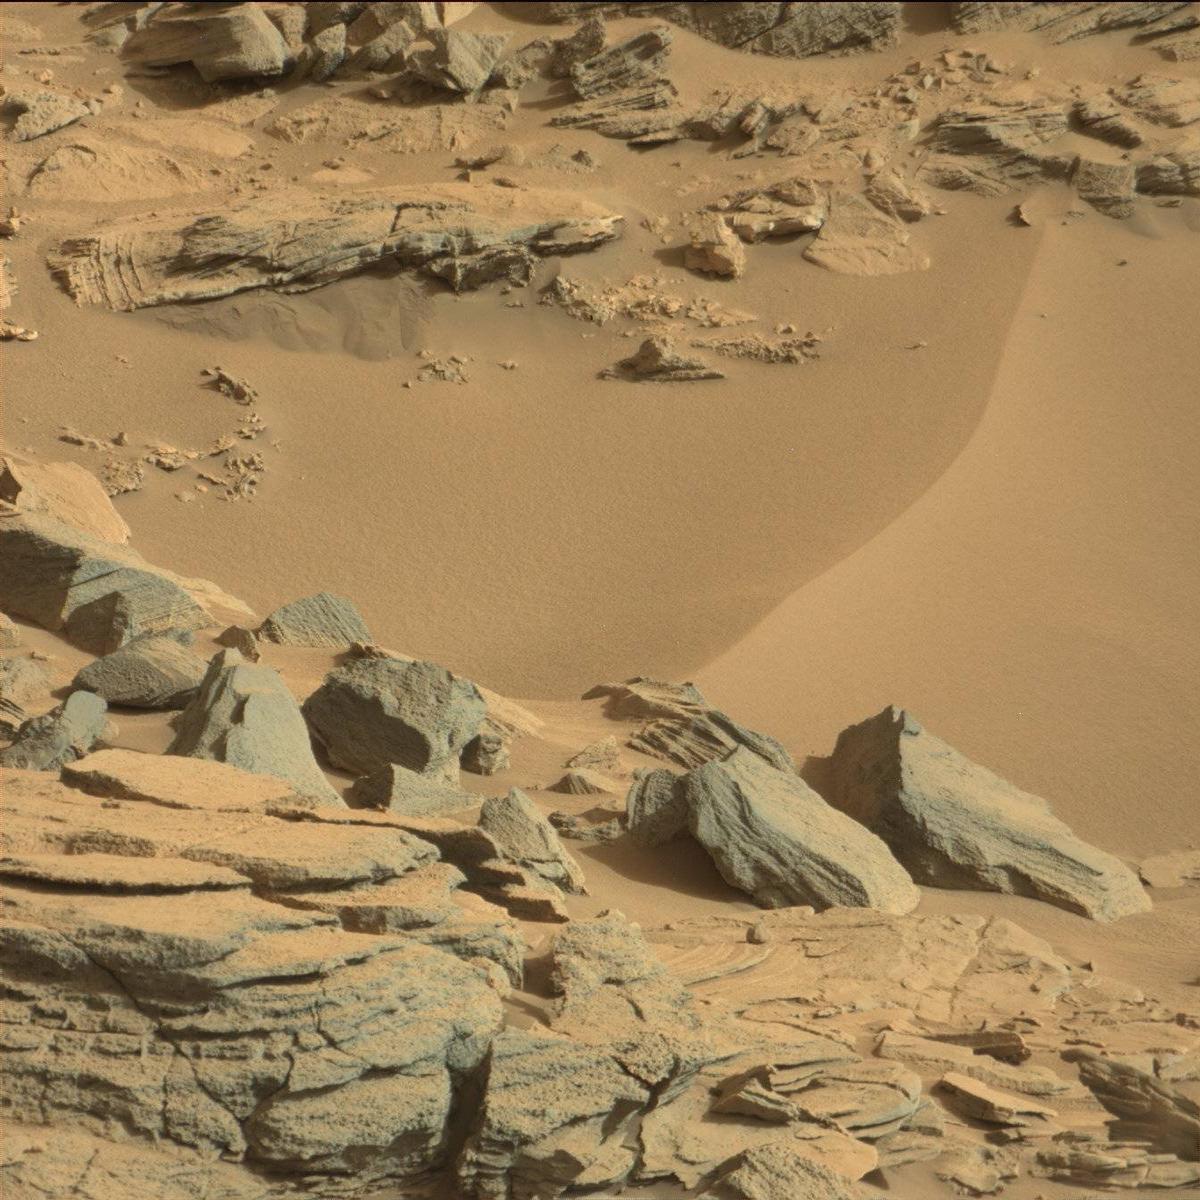
Terrain classes present: Bedrock, Rock, Sand / Soil